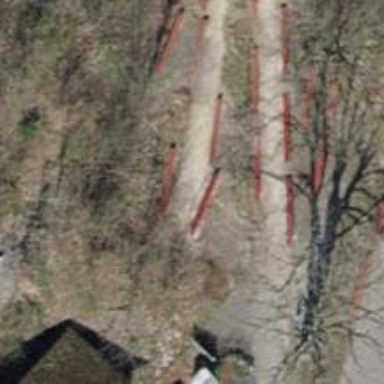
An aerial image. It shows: Red bench.